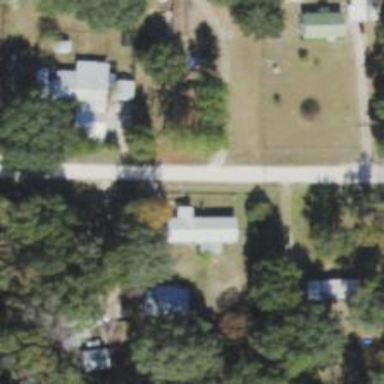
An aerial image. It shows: Driveway leading to service road.